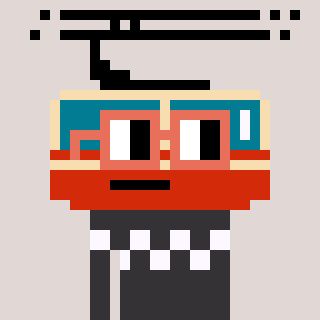
a pixel art character with square orange glasses, a tram wagon-shaped head and a grayscale-colored body on a warm background